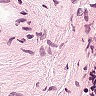
Metastatic tissue present: no